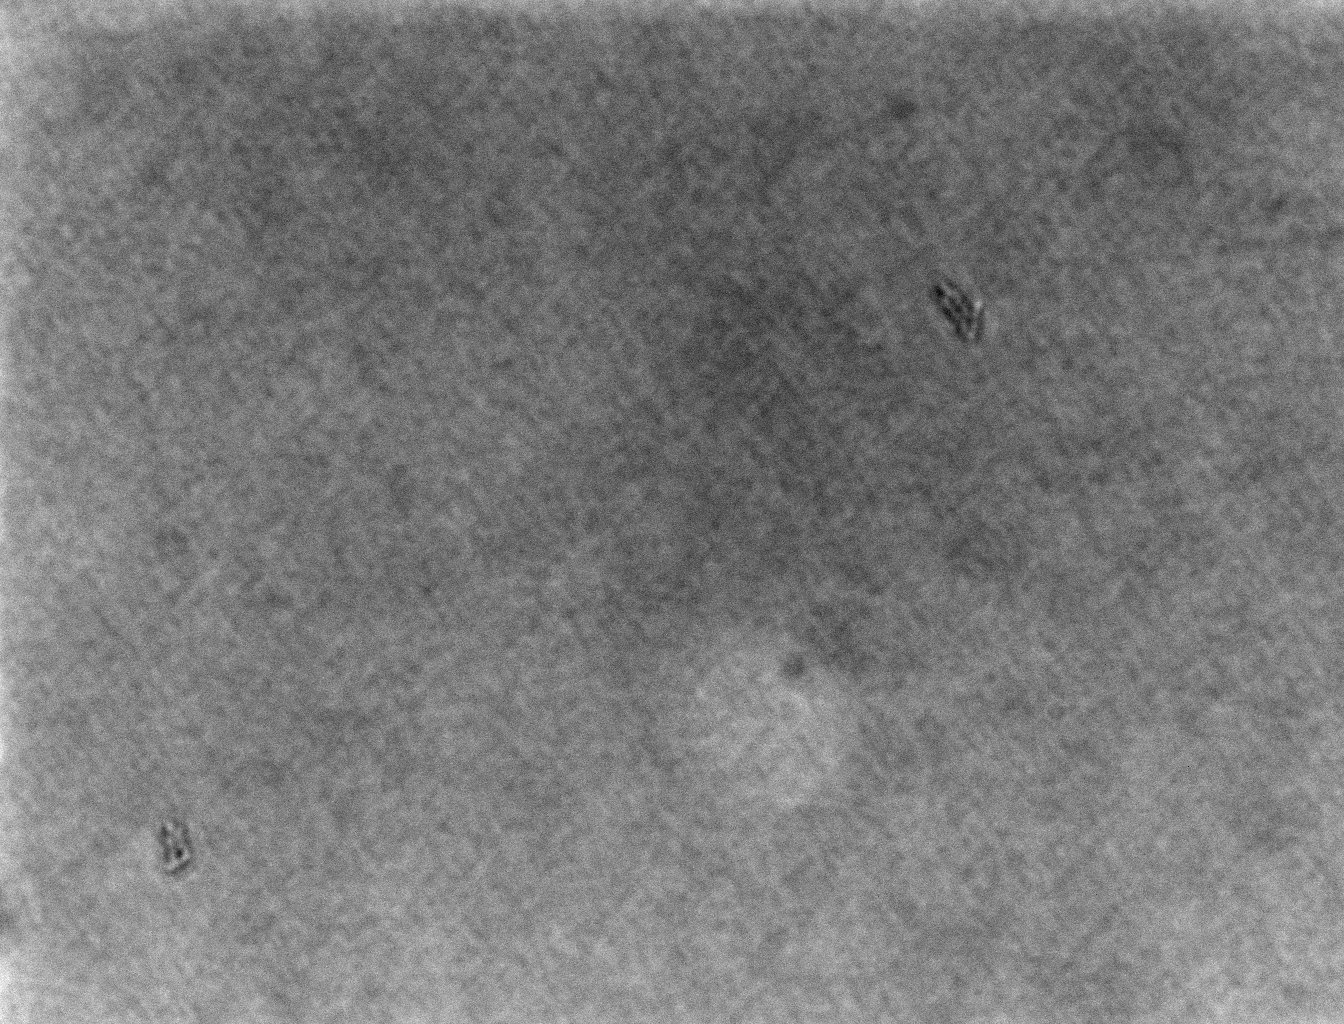
Brightfield microscopy, 60x objective, 3 h incubation